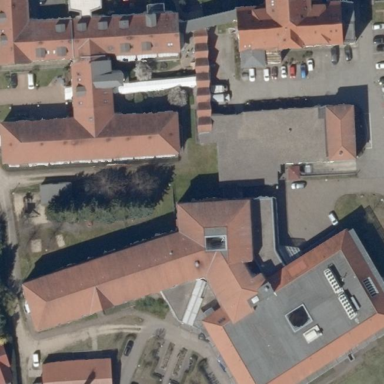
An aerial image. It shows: Hospital providing healthcare services.